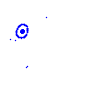
Particle: electron